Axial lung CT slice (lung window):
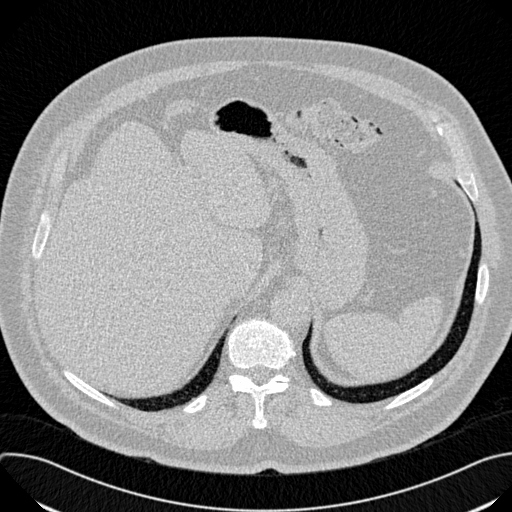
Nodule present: no